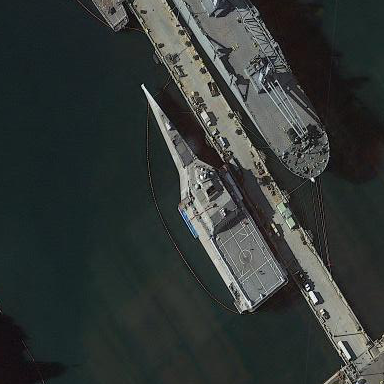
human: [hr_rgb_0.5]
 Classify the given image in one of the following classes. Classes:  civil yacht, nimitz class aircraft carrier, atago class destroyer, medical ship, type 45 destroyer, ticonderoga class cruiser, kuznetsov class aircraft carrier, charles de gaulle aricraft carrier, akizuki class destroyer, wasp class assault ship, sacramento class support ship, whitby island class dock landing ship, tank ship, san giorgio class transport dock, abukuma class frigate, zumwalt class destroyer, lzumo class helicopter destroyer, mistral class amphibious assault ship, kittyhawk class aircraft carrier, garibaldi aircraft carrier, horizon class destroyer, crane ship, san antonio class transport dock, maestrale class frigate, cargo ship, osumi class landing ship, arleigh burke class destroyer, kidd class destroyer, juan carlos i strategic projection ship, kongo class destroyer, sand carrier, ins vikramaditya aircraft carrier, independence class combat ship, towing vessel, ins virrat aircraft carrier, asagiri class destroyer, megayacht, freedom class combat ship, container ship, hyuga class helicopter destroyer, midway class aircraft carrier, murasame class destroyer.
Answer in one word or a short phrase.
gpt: Independence class combat ship